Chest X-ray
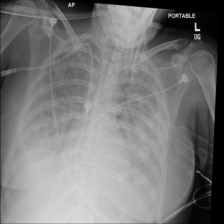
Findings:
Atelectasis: negative
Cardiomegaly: negative
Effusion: positive
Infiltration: negative
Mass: negative
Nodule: negative
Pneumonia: negative
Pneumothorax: negative
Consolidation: negative
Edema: positive
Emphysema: negative
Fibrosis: negative
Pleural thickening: negative
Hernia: negative